Question: I have 2 objects and 1 target. I'm going to drag one object when mouse key is down and drop it when mouse key up and the object be on the one of the target. When o2 is in target and drag o1 to the target, o2 goes to its place instead o1 doesn't go to target.
Could someone help me?
'''
var t1:int=0; //target is empty
o1.addEventListener(MouseEvent.MOUSE_DOWN, startDragging);
o1.addEventListener(MouseEvent.MOUSE_UP, stopDragging);
function startDragging(evt:MouseEvent):void
{
o1.startDrag();
if (o1.x == tar1.x && o1.y == tar1.y)
{
t1 = 0;
}
}
function stopDragging(evt:MouseEvent ):void
{
if (tar1.hitTestObject(o1) && t1 == 0)
{
o1.x = tar1.x;
o1.y = tar1.y;
o1.stopDrag();
t1 = 1; //target is full
}
else
{
o1.x = 250;
o1.y = 200;
o1.stopDrag();
}
}
o2.addEventListener(MouseEvent.MOUSE_DOWN, startDragging2);
o2.addEventListener(MouseEvent.MOUSE_UP, stopDragging2);
function startDragging2(evt:MouseEvent):void
{
o2.startDrag();
if (o2.x == tar1.x && o2.y == tar1.y)
{
t1 = 0;
}
}
function stopDragging2(evt:MouseEvent ):void
{
if (tar1.hitTestObject(o2) && t1 == 0)
{
o2.x = tar1.x;
o2.y = tar1.y;
o2.stopDrag();
t1 = 1;}
else
{
o2.x = 250;
o2.y = 140;
o2.stopDrag();
}
}
'''

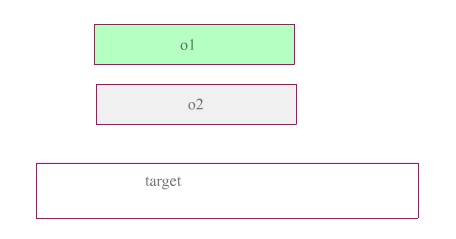
Answer: The trick is, your 'o2' object receives first 'MouseEvent.ROLL_OVER' event while you're dragging 'o1', and then receives 'MOUSE_UP' event as well as 'o1'. Then, both event listeners trigger separately. First listener 'stopDragging' activates, checks for 't1' "global" variable, finds it being 0 - OK, 'o1' is set over 'target', and then 'stopDragging2' triggers, bam, 't1' is nonzero, so 'else' branch triggers and 'o2' gets replaced back to starting position. The normal solution is adding and removing listeners from objects of yours, and addressing objects via 'target' property of an event, like this:
'''
o1.addEventListener(MouseEvent.MOUSE_DOWN,startDragging);
o2.addEventListener(MouseEvent.MOUSE_DOWN,startDragging);
// note that listeners are not separate functions! We will
// be using event.target to check which object is being dragged
function startDragging(e:MouseEvent):void {
e.target.removeEventListener(MouseEvent.MOUSE_DOWN,startDragging);
// surprise! This object will not be moved via MOUSE_DOWN,
// because it's already being moved
e.target.addEventListener(
e.target.startDrag(); // drag
} // no alteration to t1, as we don't really care if we're dragging
// our object off target - yet
function stopDraggging(e:MouseEvent):void {
e.target.stopDrag(); // stop dragging anyway
e.target.removeEventListener(MouseEvent.MOUSE_UP,stopDragging);
// and stop listening for mouse-ups
if (e.target.hitTestObject(tar1)&& (t1==0)) {
e.target.x=tar1.x;
e.target.y=tar1.y;
t1=1; // target is full
return; // emergency exit. We don't need to do more
}
// should you add more targets, you can put hitTest code here
// if we reached this point, we don't hit any targets
// so we should put our objects back into their positions.
// The best way would be storing their base coordinates on
// objects themselves, so we don't have to run elsewhere for them
e.target.x=e.target.startingX; // make sure these are filled
e.target.y=e.target.startingY;
e.target.addEventListener(MouseEvent.MOUSE_DOWN,startDragging);
// and enable this object to be dragged again.
}
'''